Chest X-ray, AP view. Patient: 51 years old, sex F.
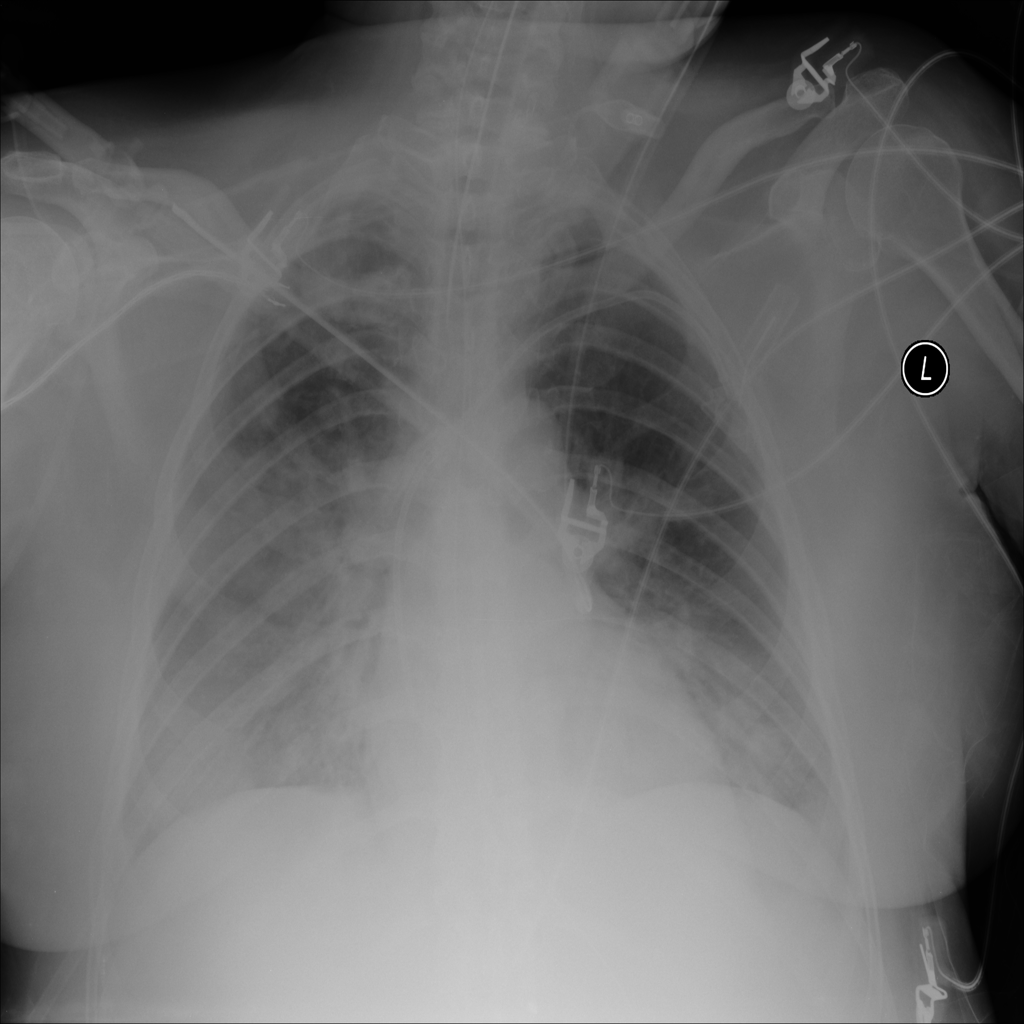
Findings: Effusion, Nodule